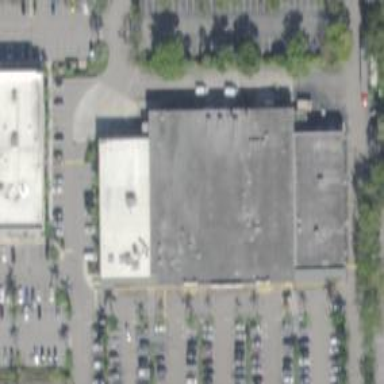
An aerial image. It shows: Supermarket.